Question: Currently, a call to
'''
println(NSSpellChecker.sharedSpellChecker().availableLanguages)
'''
prints out this list of languages:
'''
[en_GB, en, en_AU, en_CA, en_IN, da, de, es, fr, it, nl, nb, pt_BR, pt_PT, sv, tr, ru]
'''
I need to work with 2 more, so I followed <URL>:

Unfortunatelly, 'NSSpellChecker' seems to not have registered these new languages as they are not listed as available. List of available languages is unchanged, as shown above.
Is there a way to make 'NSSpellChecker' work with these added languages?
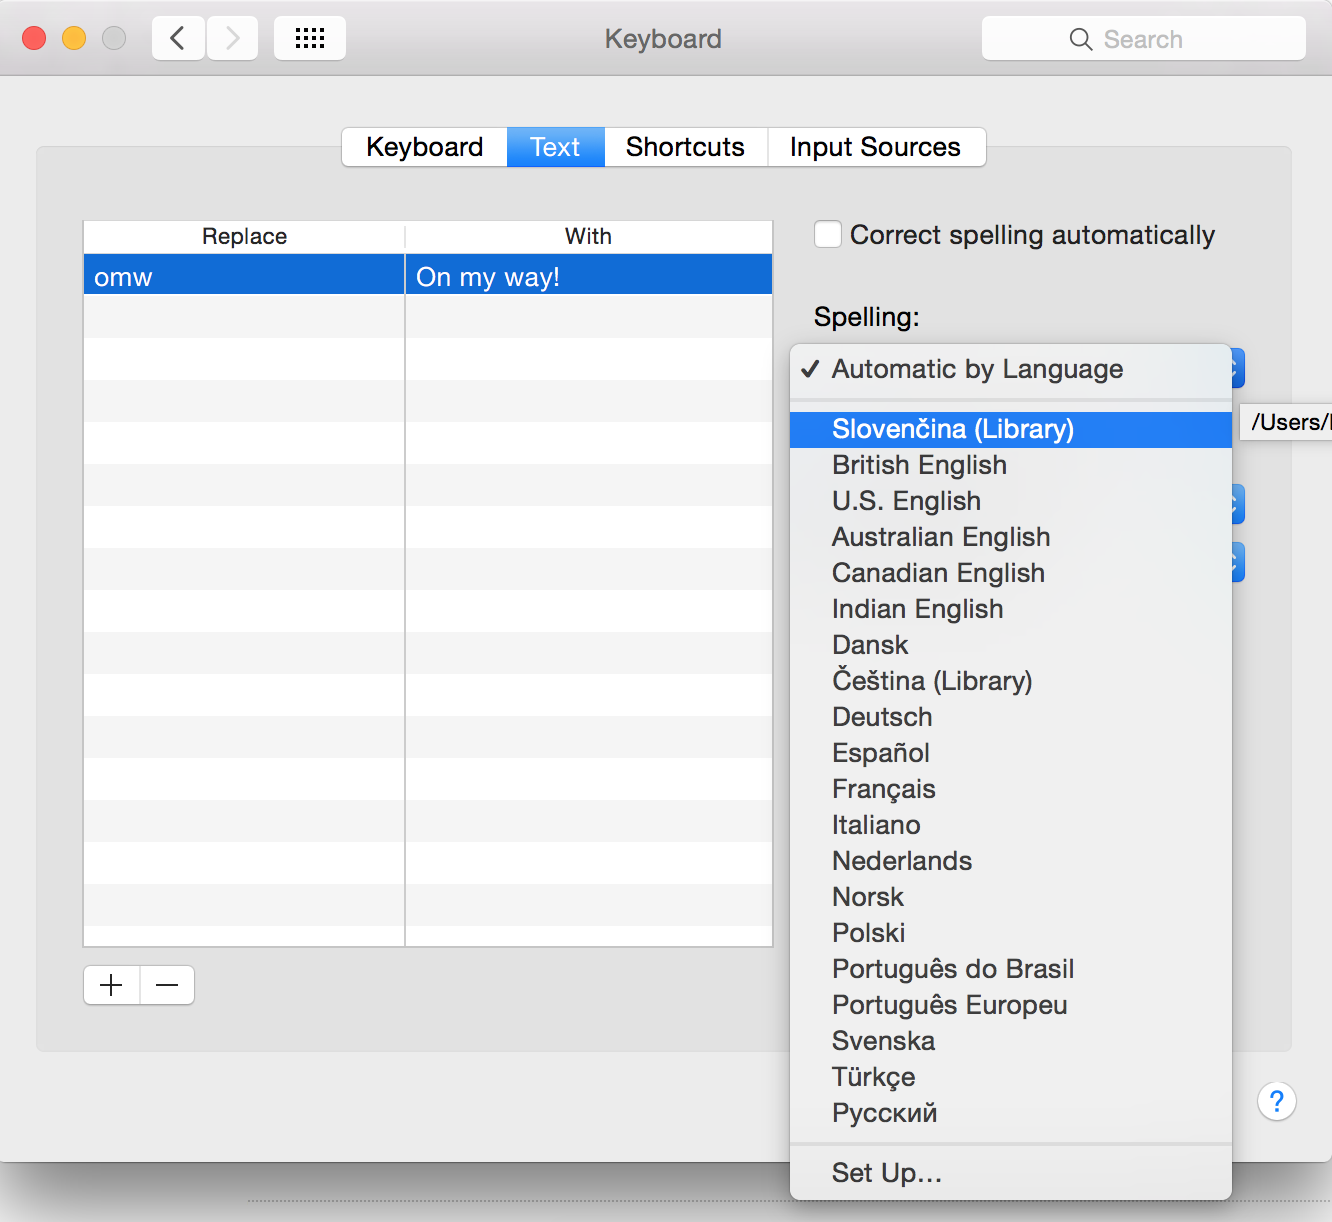
Answer: It seems like the 'NSSpellChecker' class has some bugs in it. There already was a <URL>.
At the moment I suggest you to file a <URL> since your code is correct as the documentation and the compiler says.
---
There are lots of other bugs regarding the 'NSSpellChecker' class, so it doesn't surprise me, that you just found another one.
- <URL>
Buggy 'NSSpellChecker' it seems...